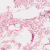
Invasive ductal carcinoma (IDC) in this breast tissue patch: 0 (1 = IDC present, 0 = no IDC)